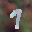
Label: 7